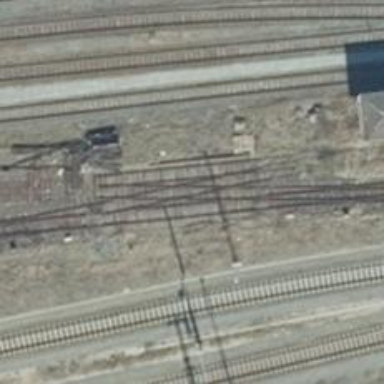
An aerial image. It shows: Unused railway yard.